Question: I'm using chaining to clean a dataframe and I want to change the type of a column named 'horatmin' to 'datetime' type.
The column has rows with a string value 'Varias' which (obviously) throws an error when using 'to_datetime'.
For that reason, I've filtered out the rows with the 'Varias' values.
The fact that the rows with 'Varias' are filtered out is confirmed when I run a 'value_counts()':

However, when I apply 'to_datetime', I get the following error message: 'Unknown string format: Varias' as if the rows with the 'Varias' values were still there.
This is my code:
'''
(df[(df["nombre"]=="SANTANDER")&(df["horatmin"]!='Varias')]
.drop(columns=[
"Unnamed: 0","indicativo", "altitud", "dir", "presMax", "horaPresMax", "presMin", "horaPresMin"])
.replace(",",".", regex=True)
.dropna()
.assign(
fecha = pd.to_datetime(df["fecha"])
,horatmin = pd.to_datetime(df["horatmin"])
)
)
'''
My understanding is that, if the '.assign' of my code comes after I have filtered out the rows with the 'Varias' values, the '.assign' should apply to a dataframe that does not have those values any longer.
Any idea why it's not working?
Here is how the dataframe looks like and it can be found <URL>.
<URL>
'print(df.head().to_dict())' gives this:
'''
{'fecha': {0: Timestamp('2016-12-01 00:00:00'), 1: Timestamp('2016-12-02 00:00:00'), 2: Timestamp('2016-12-03 00:00:00'), 3: Timestamp('2016-12-04 00:00:00'), 4: Timestamp('2016-12-05 00:00:00')}, 'nombre': {0: 'SANTANDER', 1: 'SANTANDER', 2: 'SANTANDER', 3: 'SANTANDER', 4: 'SANTANDER'}, 'provincia': {0: 'CANTABRIA', 1: 'CANTABRIA', 2: 'CANTABRIA', 3: 'CANTABRIA', 4: 'CANTABRIA'}, 'tmed': {0: '15.0', 1: '12.6', 2: '12.8', 3: '14.9', 4: '18.1'}, 'prec': {0: '0.0', 1: '0.0', 2: '0.0', 3: '0.0', 4: '0.0'}, 'tmin': {0: '12.2', 1: '9.5', 2: '9.0', 3: '11.0', 4: '15.0'}, 'horatmin': {0: '23:20', 1: '23:59', 2: '05:05', 3: '00:40', 4: '07:55'}, 'tmax': {0: '17.8', 1: '15.6', 2: '16.6', 3: '18.8', 4: '21.2'}, 'horatmax': {0: '12:55', 1: '12:30', 2: '14:05', 3: '12:20', 4: '13:15'}, 'velmedia': {0: '3.3', 1: '2.2', 2: '1.9', 3: '5.6', 4: '2.8'}, 'racha': {0: '10.6', 1: '5.3', 2: '7.8', 3: '12.5', 4: '10.0'}, 'horaracha': {0: '03:08', 1: '07:15', 2: '21:03', 3: '03:50', 4: '01:38'}, 'sol': {0: '8.3', 1: '8.5', 2: '7.9', 3: '2.4', 4: '4.8'}}
'''
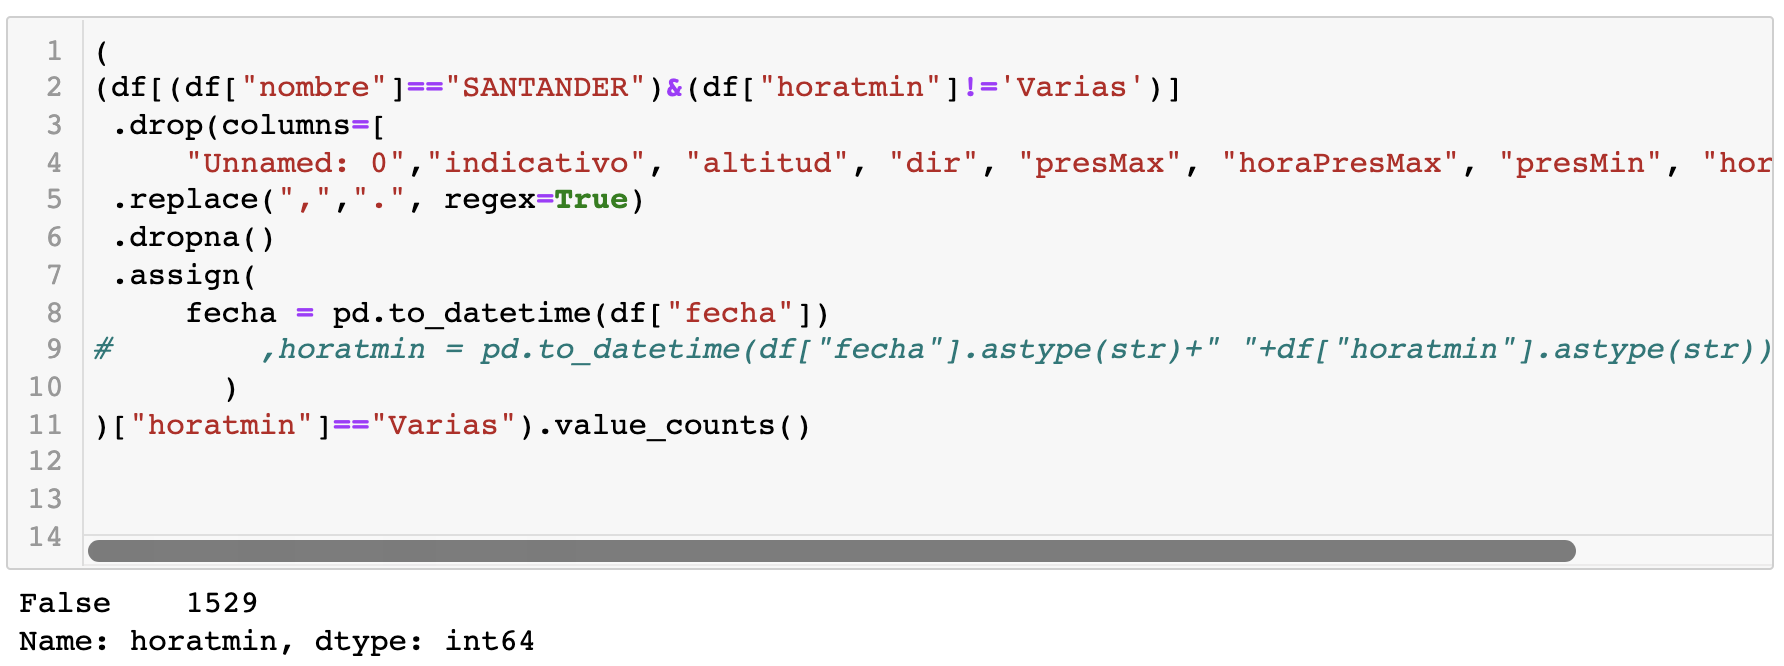
Answer: I believe the issue is within the 'assign()' you are operating on the original df, not the filtered '(df[(df["nombre"]=="SANTANDER")&(df["horatmin"]!='Varias')])'
If you do this, you should get the result you are looking for
'''
(df[(df["nombre"]=="SANTANDER")&(df["horatmin"]!='Varias')]
.drop(columns=[
"Unnamed: 0","indicativo", "altitud", "dir", "presMax", "horaPresMax", "presMin", "horaPresMin"])
.replace(",",".", regex=True)
.dropna()
.assign(fecha = df[(df["nombre"]=="SANTANDER")&(df["horatmin"]!='Varias')]["fecha"].astype('datetime64[ns]'),
horatmin = df[(df["nombre"]=="SANTANDER")&(df["horatmin"]!='Varias')]["horatmin"].astype('datetime64[ns]')))
fecha nombre provincia tmed prec tmin horatmin tmax horatmax velmedia racha horaracha sol
0 2016-12-01 SANTANDER CANTABRIA 15.0 0.0 12.2 2021-12-07 23:20:00 17.8 12:55 3.3 10.6 03:08 8.3
1 2016-12-02 SANTANDER CANTABRIA 12.6 0.0 9.5 2021-12-07 23:59:00 15.6 12:30 2.2 5.3 07:15 8.5
2 2016-12-03 SANTANDER CANTABRIA 12.8 0.0 9.0 2021-12-07 05:05:00 16.6 14:05 1.9 7.8 21:03 7.9
3 2016-12-04 SANTANDER CANTABRIA 14.9 0.0 11.0 2021-12-07 00:40:00 18.8 12:20 5.6 12.5 03:50 2.4
4 2016-12-05 SANTANDER CANTABRIA 18.1 0.0 15.0 2021-12-07 07:55:00 21.2 13:15 2.8 10.0 01:38 4.8
... ... ... ... ... ... ... ... ... ... ... ... ... ...
<PHONE>-28 SANTANDER CANTABRIA 17.4 Ip 13.2 2021-12-07 00:00:00 21.5 22:15 3.9 11.4 18:20 7.7
<PHONE>-29 SANTANDER CANTABRIA 16.8 5.5 14.5 2021-12-07 19:00:00 19.2 02:30 2.8 13.3 00:20 0.0
<PHONE>-30 SANTANDER CANTABRIA 17.0 0.1 14.5 2021-12-07 23:59:00 19.4 04:00 3.3 11.7 04:31 0.1
<PHONE>-31 SANTANDER CANTABRIA 17.9 10.1 13.0 2021-12-07 23:30:00 22.8 10:30 5.6 15.3 10:20 1.2
<PHONE>-01 SANTANDER CANTABRIA 14.4 Ip 12.0 2021-12-07 00:30:00 16.8 Varias 6.4 16.1 21:40 8.6
fecha datetime64[ns]
nombre object
provincia object
tmed object
prec object
tmin object
horatmin datetime64[ns]
tmax object
horatmax object
velmedia object
racha object
horaracha object
sol object
dtype: object
'''
Making it more condensed using a mask
'''
mask = df[(df["nombre"]=="SANTANDER")&(df["horatmin"]!='Varias')]
(mask
.drop(columns=[
"Unnamed: 0","indicativo", "altitud", "dir", "presMax", "horaPresMax", "presMin", "horaPresMin"])
.replace(",",".", regex=True)
.dropna()
.assign(fecha = mask["fecha"].astype('datetime64[ns]'),
horatmin = mask["horatmin"].astype('datetime64[ns]')))
'''